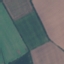
Label: AnnualCrop